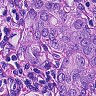
Metastatic tissue present: yes